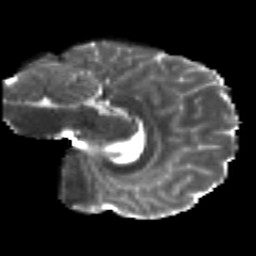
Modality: T2w
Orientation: sagittal
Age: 20
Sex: male
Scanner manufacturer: siemens
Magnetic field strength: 3 T
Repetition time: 8.8 s
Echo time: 0.085 s